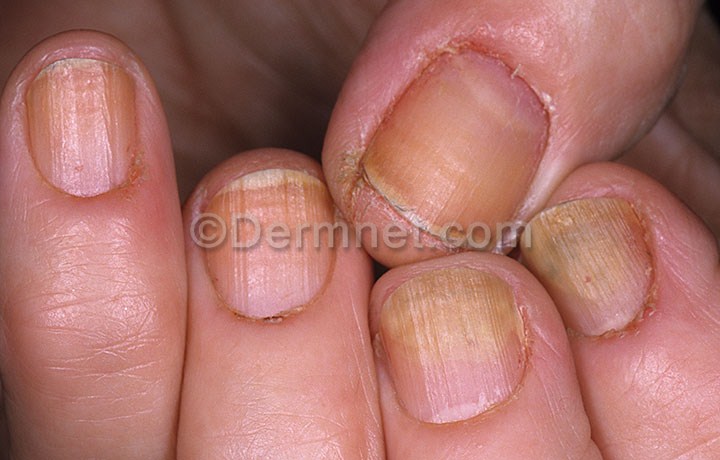
Disease: Nail Fungus and other Nail Disease